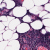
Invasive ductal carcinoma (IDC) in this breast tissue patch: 0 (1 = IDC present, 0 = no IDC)